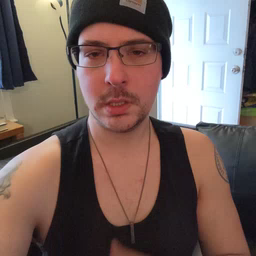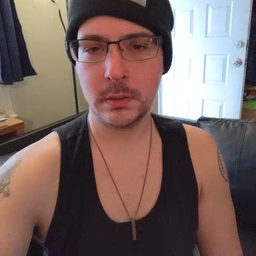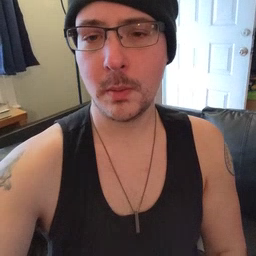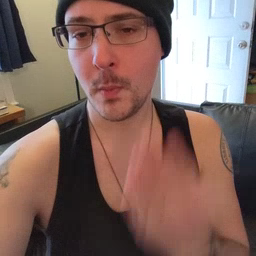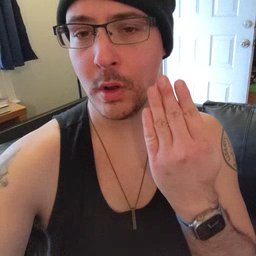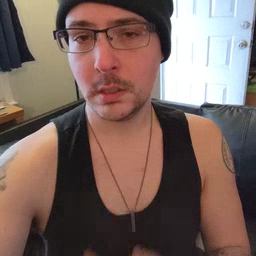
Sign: morning